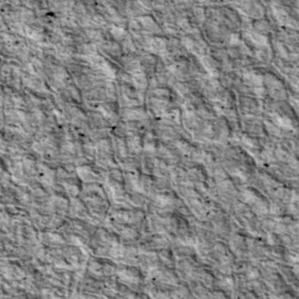
Label: non_frost